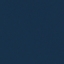
Land use / land cover class: SeaLake